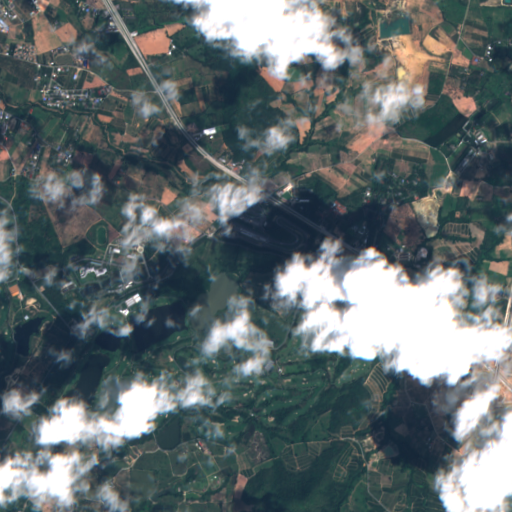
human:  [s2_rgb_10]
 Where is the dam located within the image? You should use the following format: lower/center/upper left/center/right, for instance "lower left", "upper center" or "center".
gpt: The dam is located in the center of the image.
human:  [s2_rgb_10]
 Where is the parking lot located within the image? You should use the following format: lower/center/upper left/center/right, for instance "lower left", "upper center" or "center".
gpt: The parking lot is located in the lower center of the image.
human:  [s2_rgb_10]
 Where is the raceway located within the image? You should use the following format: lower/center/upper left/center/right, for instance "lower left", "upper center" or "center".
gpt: The raceway is located in the center of the image.
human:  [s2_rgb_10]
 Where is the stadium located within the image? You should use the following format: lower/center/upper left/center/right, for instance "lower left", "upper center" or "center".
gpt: The stadium is located in the center of the image.
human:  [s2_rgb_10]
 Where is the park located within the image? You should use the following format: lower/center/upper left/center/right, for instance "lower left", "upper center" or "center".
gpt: There is no park in the image.